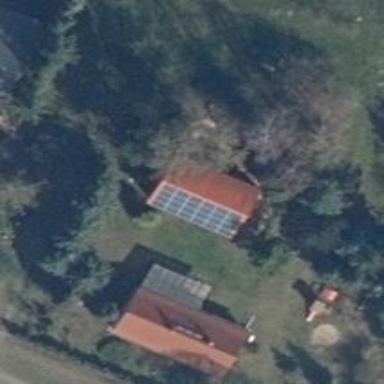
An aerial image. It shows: Solar photovoltaic panel generating electricity through small installation.